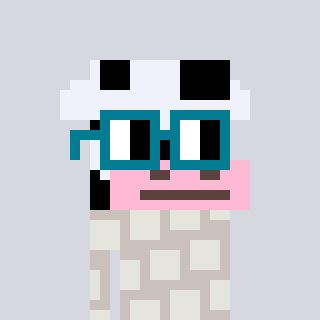
a pixel art character with square dark green glasses, a cow-shaped head and a foggrey-colored body on a cool background